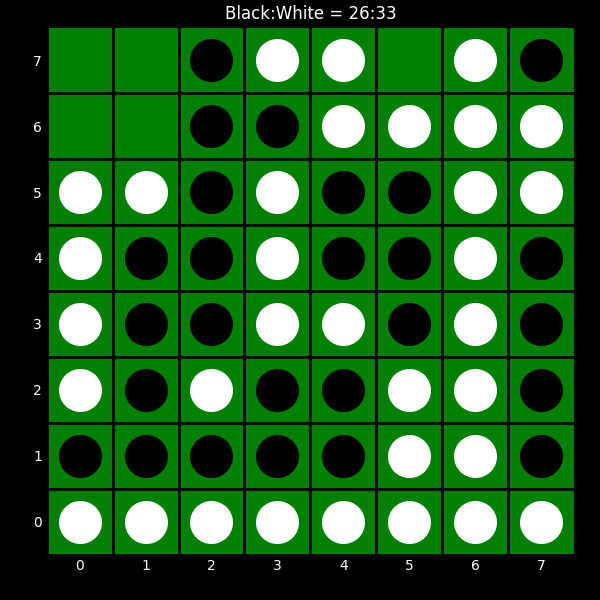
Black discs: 26
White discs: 33